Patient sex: M
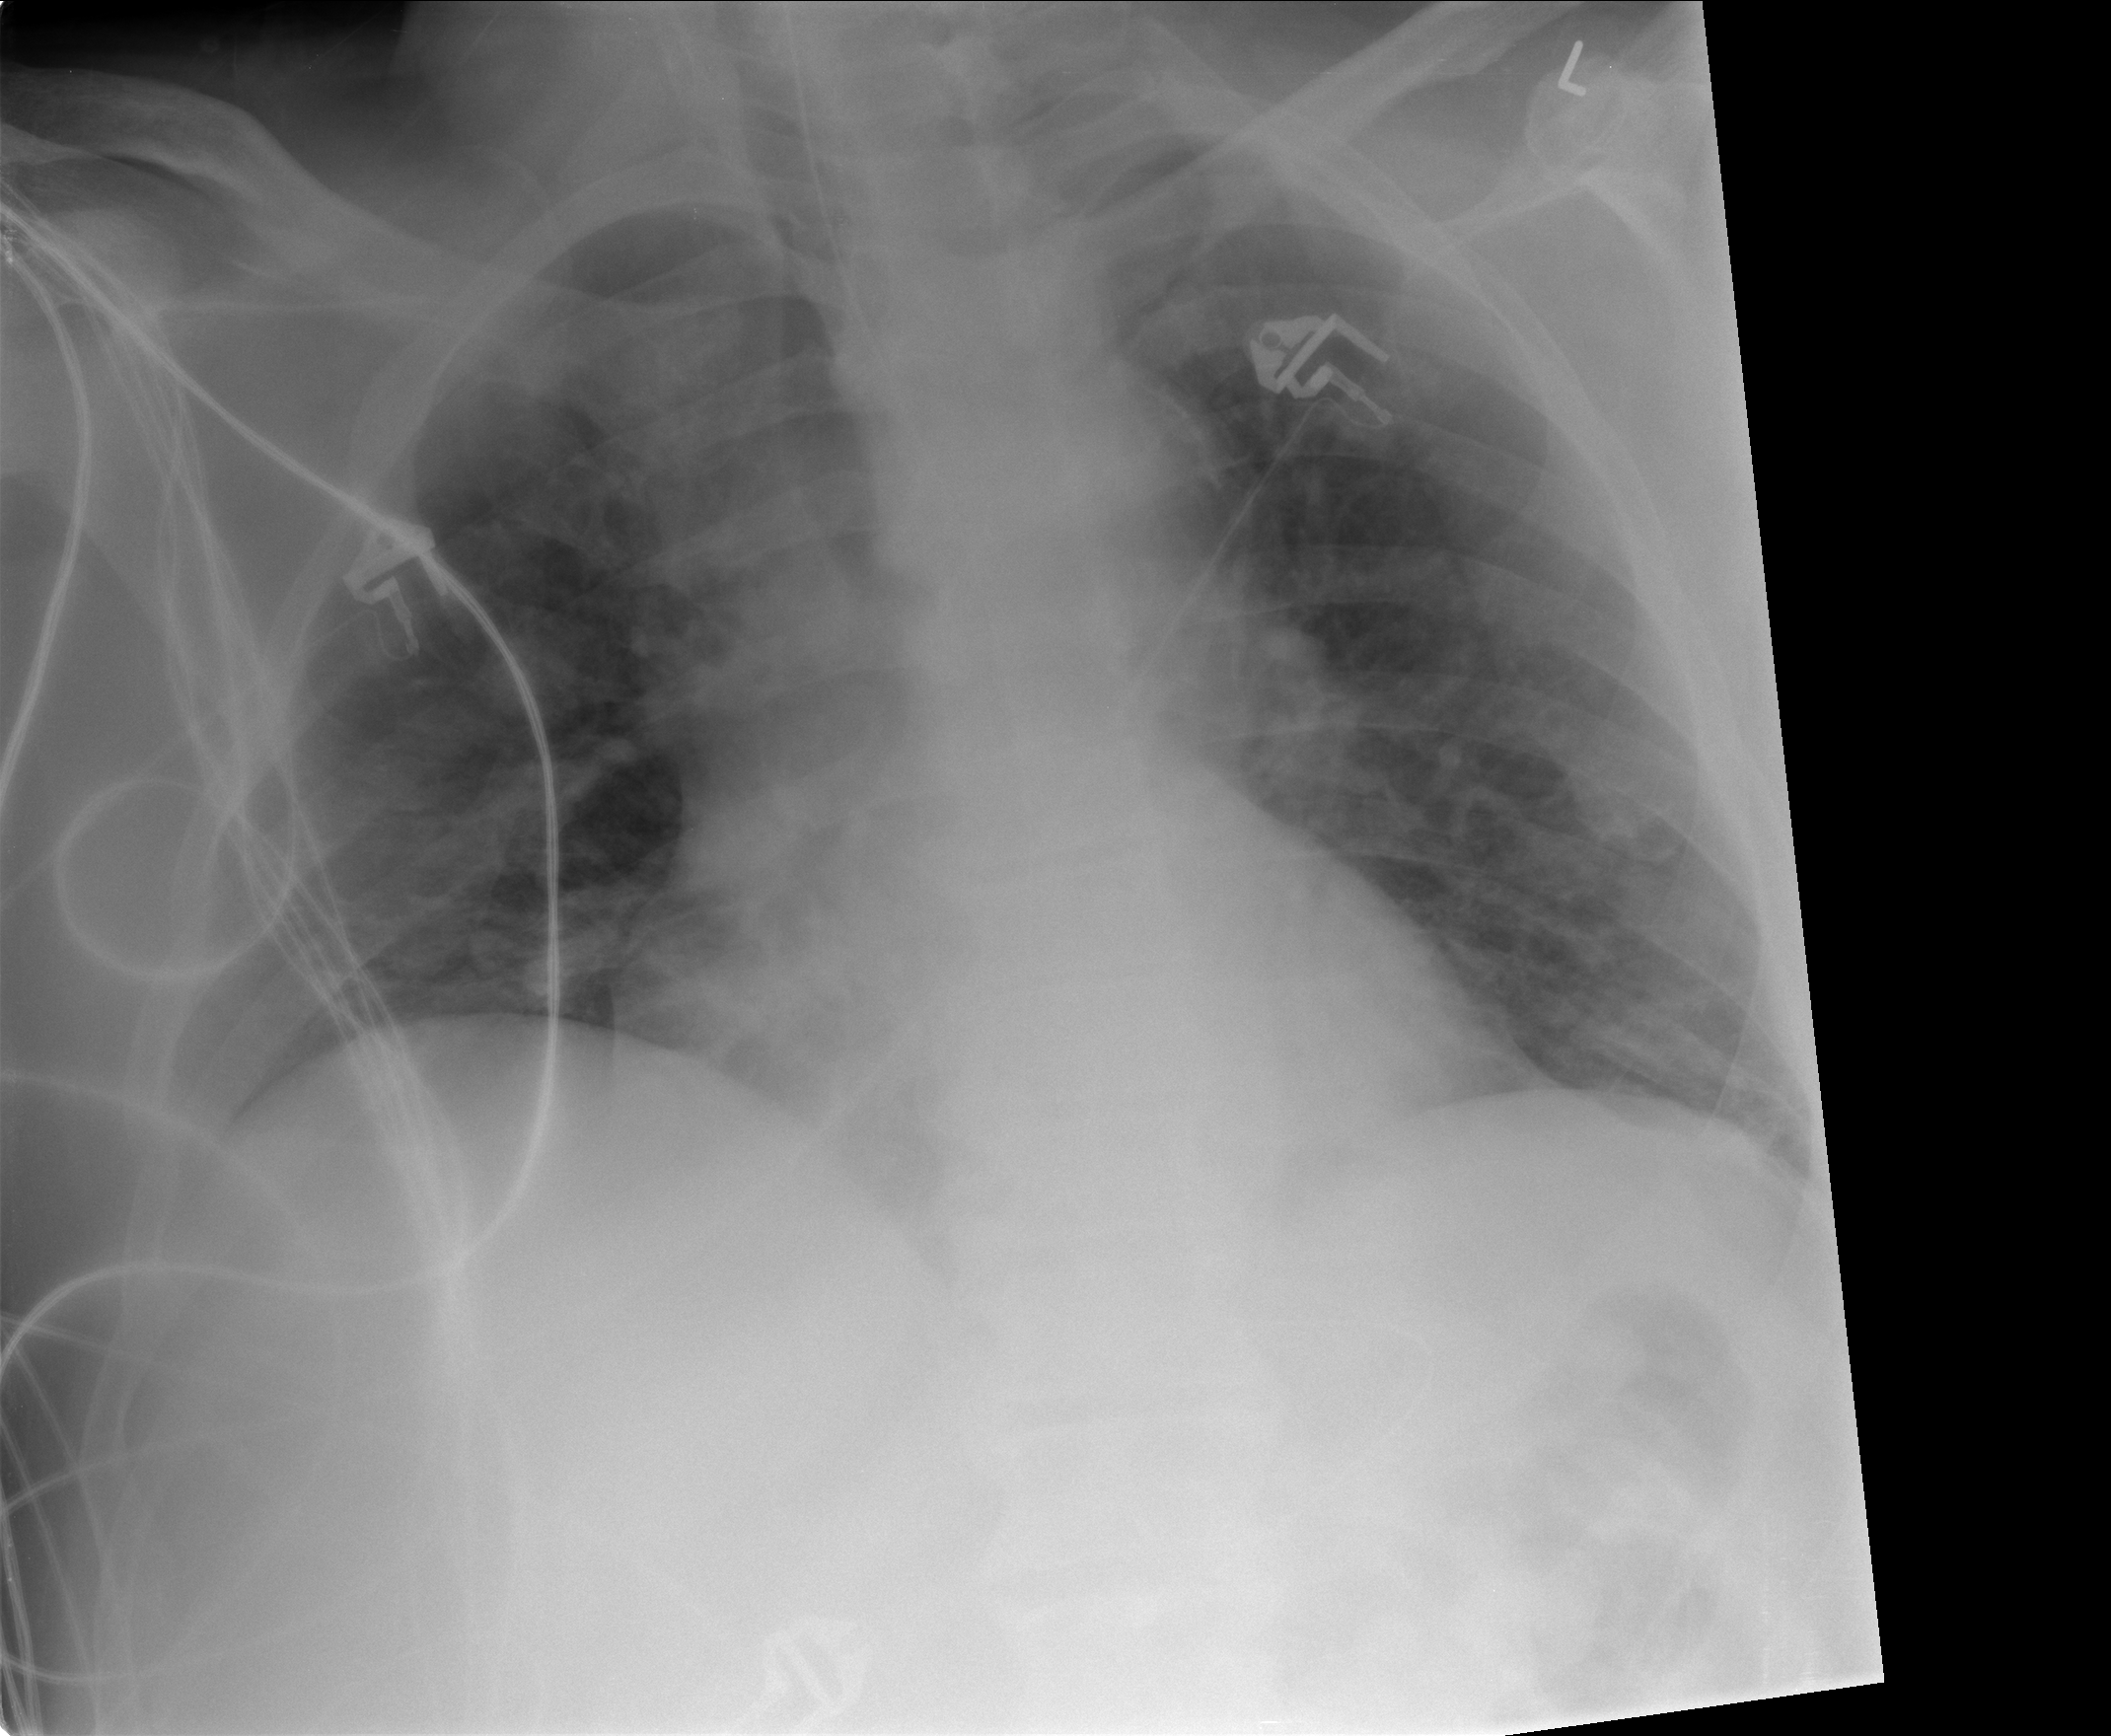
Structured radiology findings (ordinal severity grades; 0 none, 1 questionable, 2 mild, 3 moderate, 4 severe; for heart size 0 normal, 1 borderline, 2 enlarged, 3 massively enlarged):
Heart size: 0
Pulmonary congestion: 1
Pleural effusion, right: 1
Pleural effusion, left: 1
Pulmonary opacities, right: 0
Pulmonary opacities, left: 0
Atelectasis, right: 0
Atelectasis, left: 0